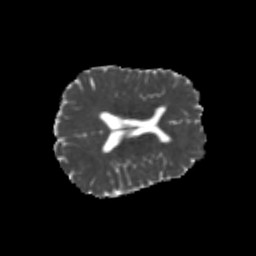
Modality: MD
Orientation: axial
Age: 24
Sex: female
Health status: healthy
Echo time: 0.074 s